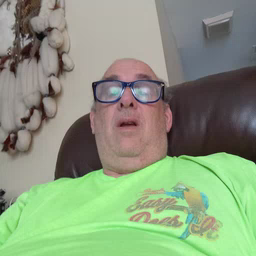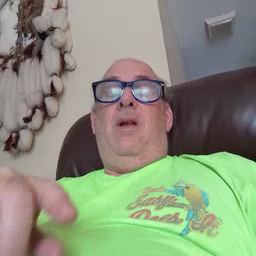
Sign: kitty